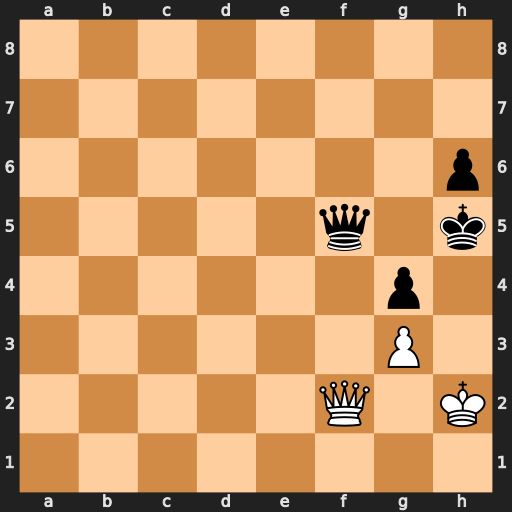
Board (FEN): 8/8/7p/5q1k/6p1/6P1/5Q1K/8
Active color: w
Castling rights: -
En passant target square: -
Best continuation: Qxf5#